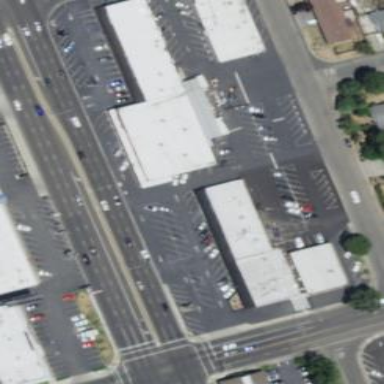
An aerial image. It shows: Retail building.